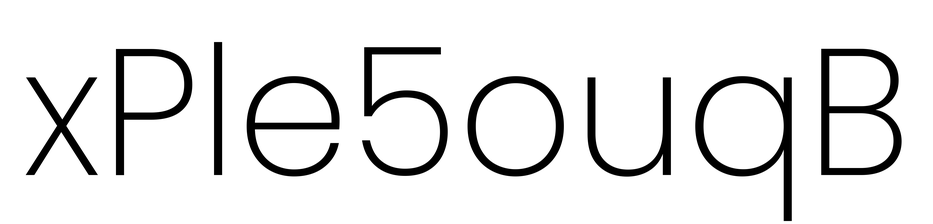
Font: Poppins-ExtraLight